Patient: sex F, age 49
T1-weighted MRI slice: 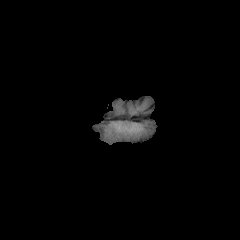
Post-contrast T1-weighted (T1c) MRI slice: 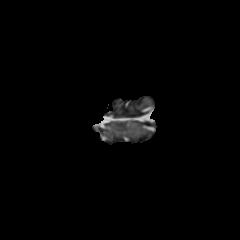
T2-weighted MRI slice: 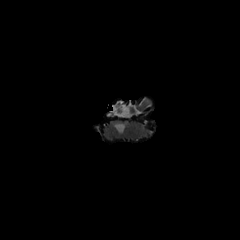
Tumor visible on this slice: yes
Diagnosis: Glioblastoma, IDH-wildtype
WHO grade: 4